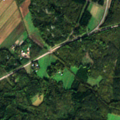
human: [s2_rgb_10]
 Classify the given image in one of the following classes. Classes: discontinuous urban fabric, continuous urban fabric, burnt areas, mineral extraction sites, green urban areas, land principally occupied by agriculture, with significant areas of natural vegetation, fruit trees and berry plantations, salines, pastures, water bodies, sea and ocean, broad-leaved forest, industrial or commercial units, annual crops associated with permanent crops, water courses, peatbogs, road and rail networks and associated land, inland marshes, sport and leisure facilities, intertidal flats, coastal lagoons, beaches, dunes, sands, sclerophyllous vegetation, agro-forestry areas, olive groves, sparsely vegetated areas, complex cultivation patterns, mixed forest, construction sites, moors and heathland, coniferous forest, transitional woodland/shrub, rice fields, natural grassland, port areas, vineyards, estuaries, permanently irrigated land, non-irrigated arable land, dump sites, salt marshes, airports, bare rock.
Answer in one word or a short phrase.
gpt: non-irrigated arable land, land principally occupied by agriculture, with significant areas of natural vegetation, broad-leaved forest, coniferous forest, mixed forest, transitional woodland/shrub